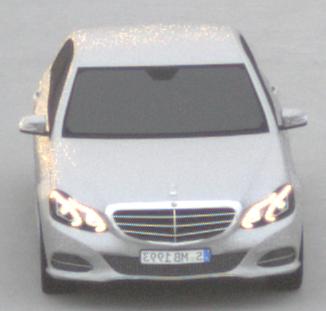
Make: Mercedes-Benz
Model: E 200
Detailed model: E-Class (212) Limousine
Model produced from: 2013/04
Model produced until: 2015/10
Doors: 4
Color: white
Road condition: dry road
Daytime: sunrise or sunset
Contrast: low contrast